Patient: sex M, age 72
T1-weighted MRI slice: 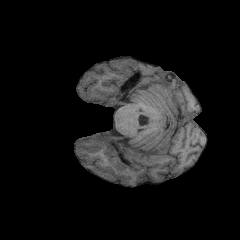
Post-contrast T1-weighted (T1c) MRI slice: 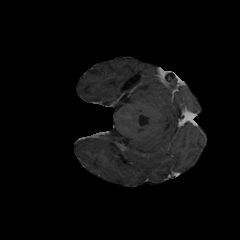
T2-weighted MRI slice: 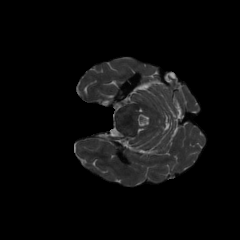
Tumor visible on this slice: no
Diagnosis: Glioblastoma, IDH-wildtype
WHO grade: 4